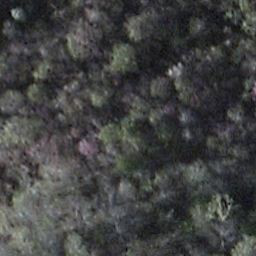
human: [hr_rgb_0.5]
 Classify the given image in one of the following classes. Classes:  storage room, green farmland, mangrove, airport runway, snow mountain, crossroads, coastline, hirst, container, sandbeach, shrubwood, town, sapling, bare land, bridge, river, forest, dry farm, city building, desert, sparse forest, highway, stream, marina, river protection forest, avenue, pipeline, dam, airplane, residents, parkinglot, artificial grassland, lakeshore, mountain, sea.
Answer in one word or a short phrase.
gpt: shrubwood